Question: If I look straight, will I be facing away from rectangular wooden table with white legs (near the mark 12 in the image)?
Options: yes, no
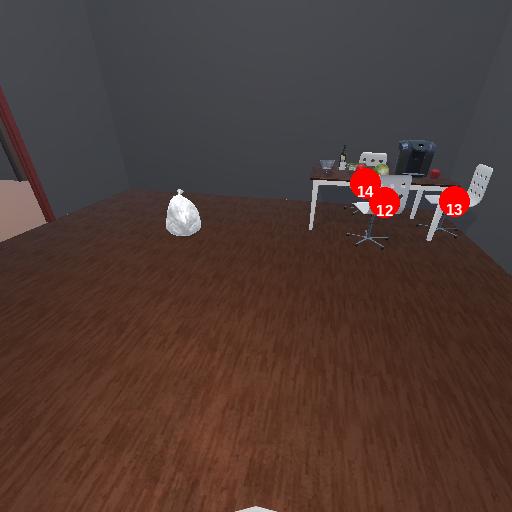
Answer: yes